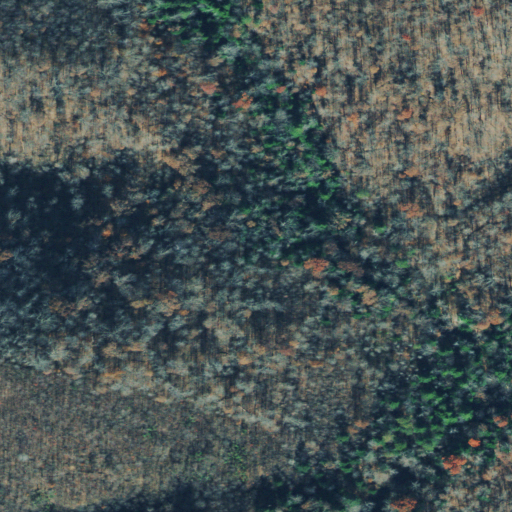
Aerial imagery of valley in Ohio named Mudlick Hollow containing deciduous forest, mixed forest, and evergreen forest